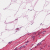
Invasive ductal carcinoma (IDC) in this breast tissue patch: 0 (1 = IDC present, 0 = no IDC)